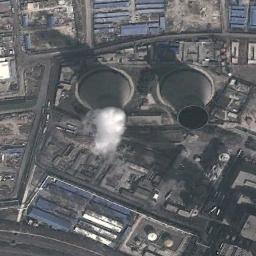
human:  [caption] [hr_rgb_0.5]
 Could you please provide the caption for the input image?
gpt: In the thermal power station there are neatly planned plants, Equipment and good greening  There are two cooling towers, one steaming .

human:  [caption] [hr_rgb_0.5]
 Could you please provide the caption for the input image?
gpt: The thermal power station is on the grass next to some buildings with white mist above .

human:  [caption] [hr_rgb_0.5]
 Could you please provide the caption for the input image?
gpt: There are many buildings next to the thermal power station .

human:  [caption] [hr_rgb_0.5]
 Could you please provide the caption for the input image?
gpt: There is a thermal power station in the open space by the woods .

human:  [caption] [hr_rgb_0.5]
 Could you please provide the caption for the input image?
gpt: There are many buildings and two chimneys on the thermal power station .